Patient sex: M
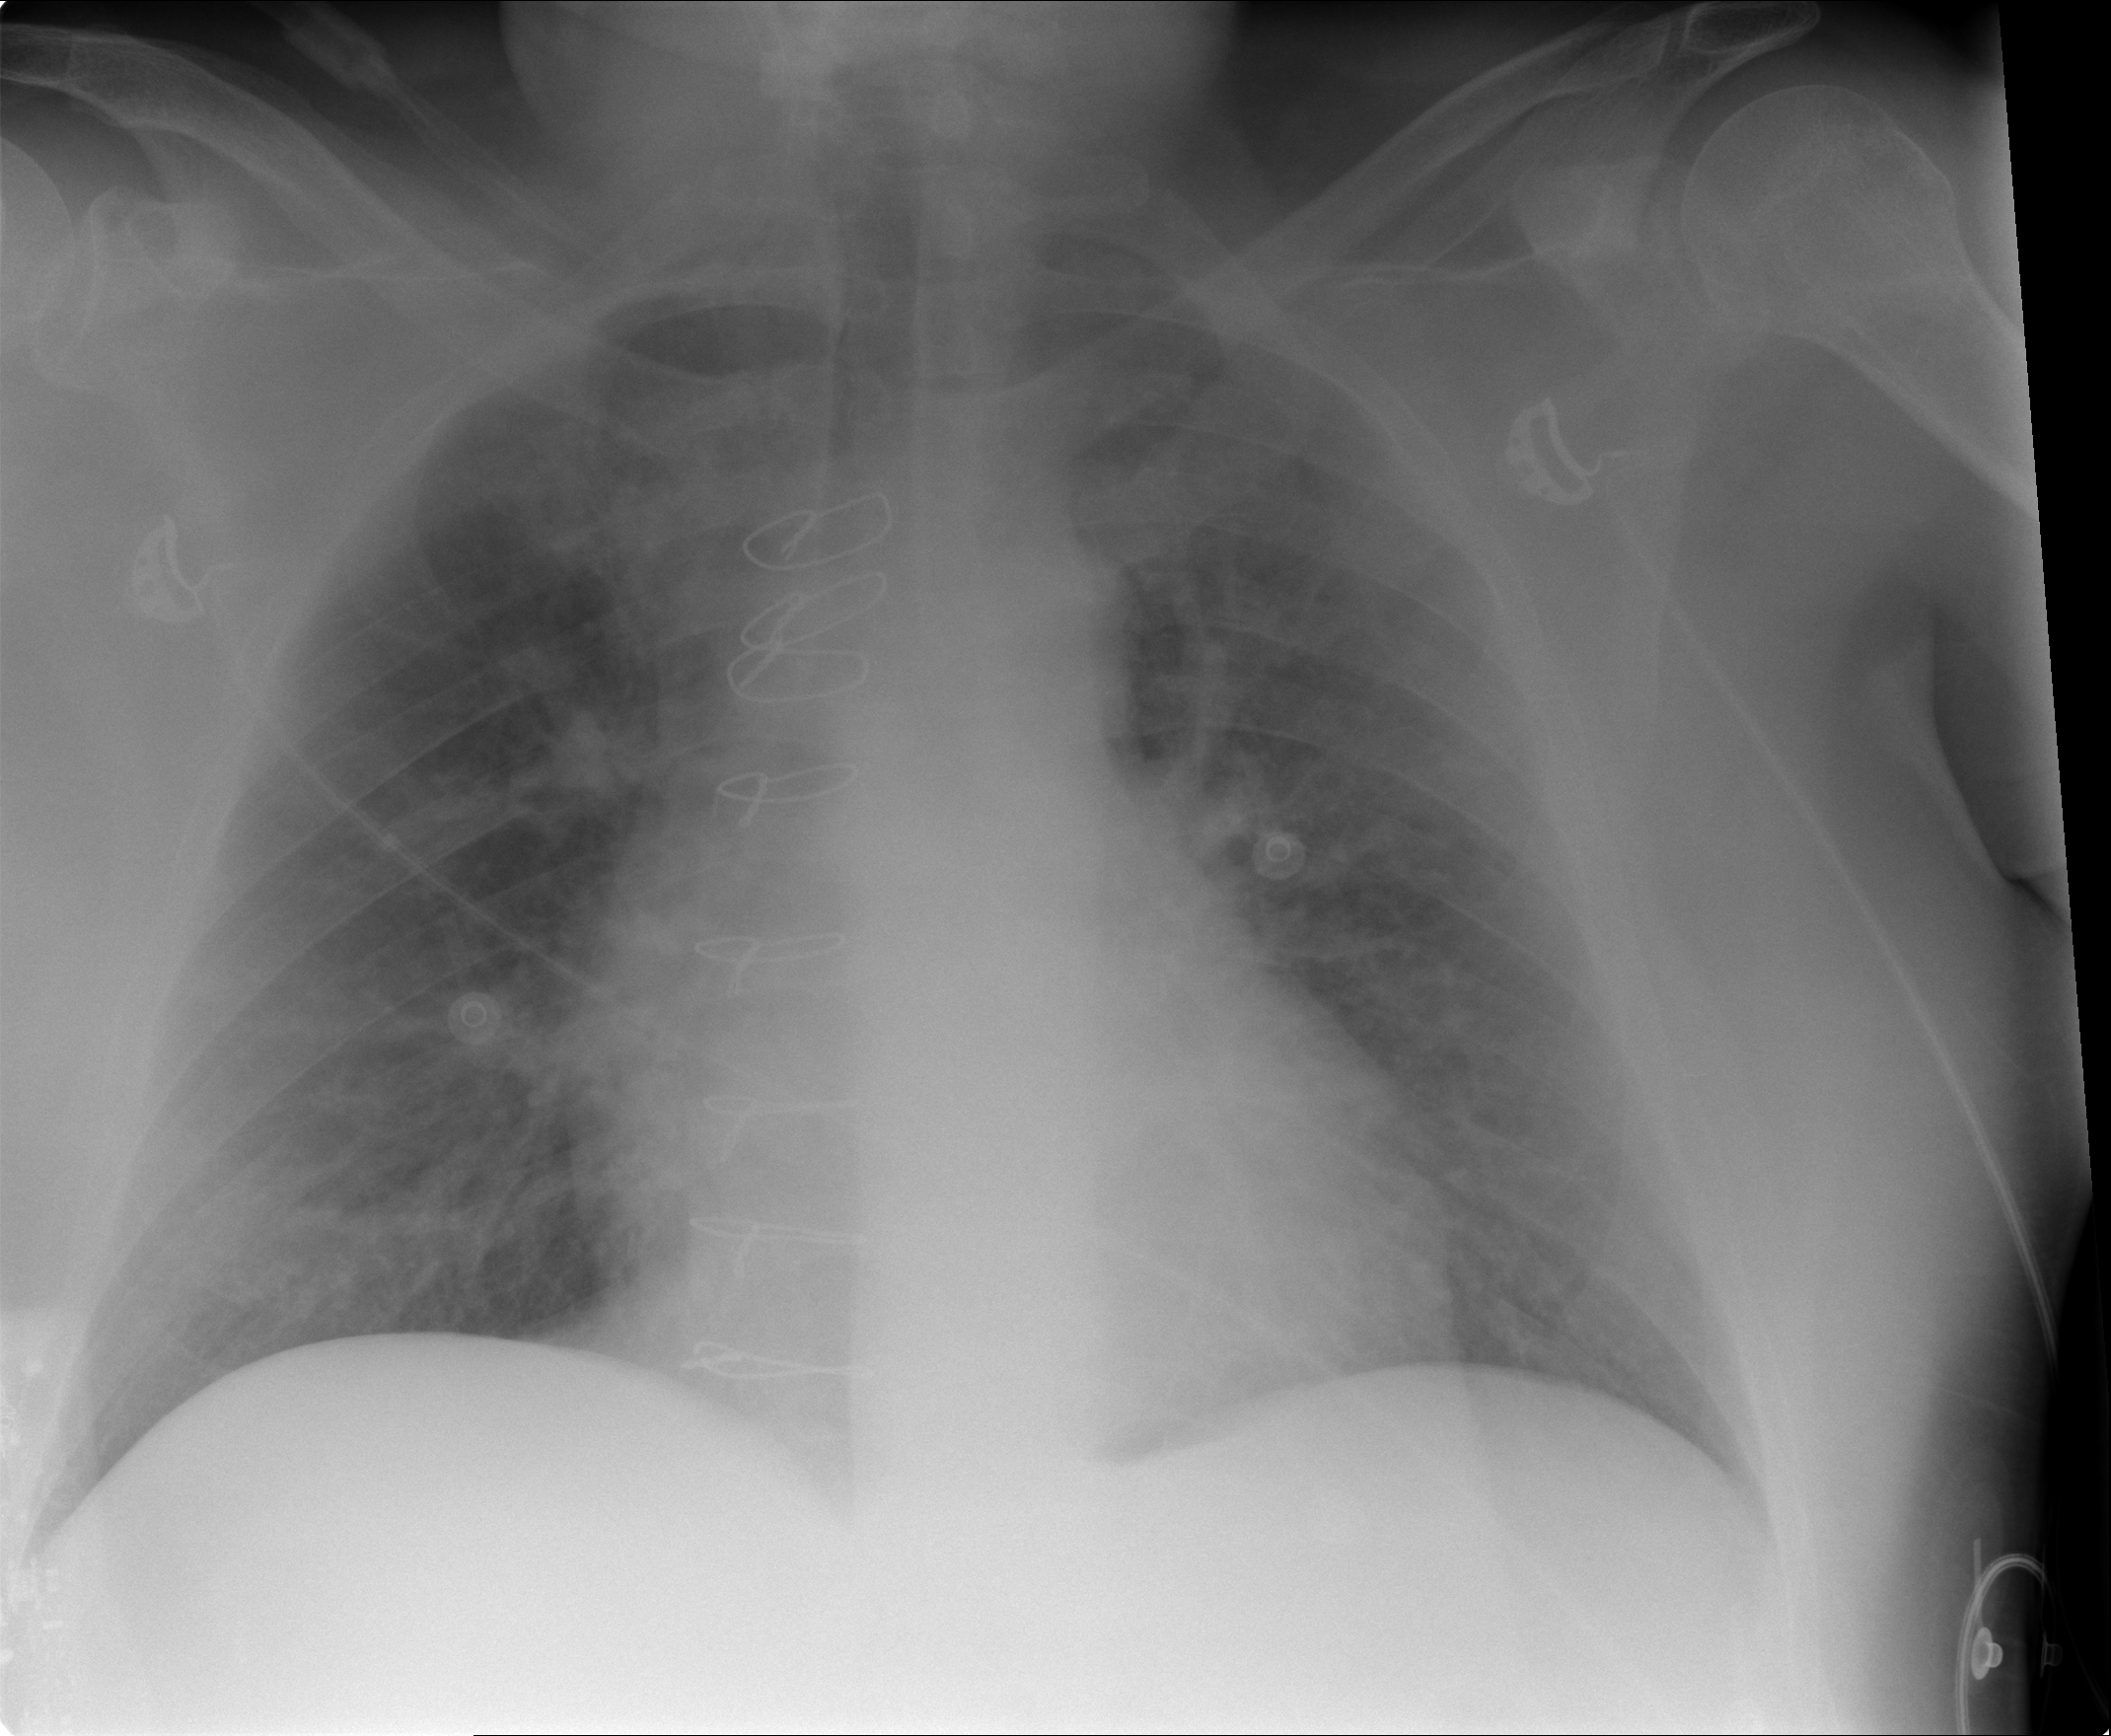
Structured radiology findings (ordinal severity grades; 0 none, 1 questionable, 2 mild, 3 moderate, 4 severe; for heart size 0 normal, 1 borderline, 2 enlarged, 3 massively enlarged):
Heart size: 1
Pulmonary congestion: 2
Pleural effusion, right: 0
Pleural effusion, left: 0
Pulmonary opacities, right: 2
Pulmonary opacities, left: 2
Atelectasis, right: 2
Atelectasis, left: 0